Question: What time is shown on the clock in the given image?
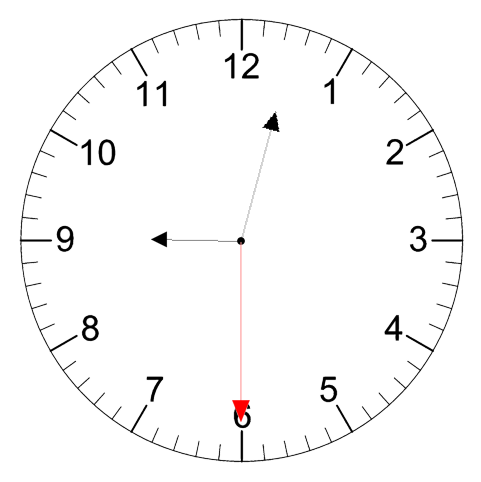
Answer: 09:02:30